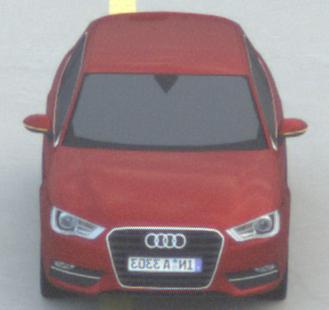
Make: Audi
Model: A3 1.2 TFSI
Detailed model: A3 (8V)
Model produced from: 2013/02
Model produced until: 2014/05
Doors: 3
Color: red
Road condition: dry road
Daytime: morning or afternoon
Contrast: low contrast